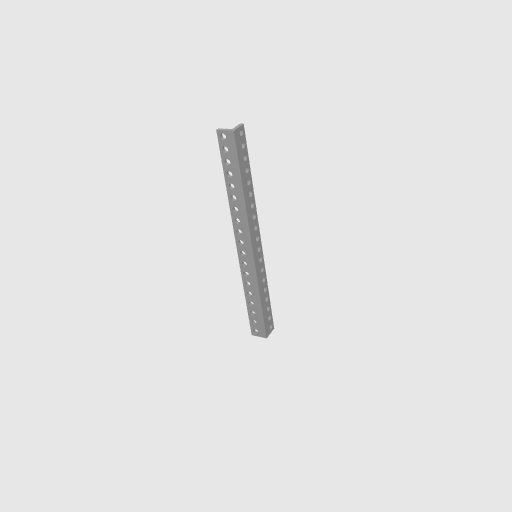
Part: LBeam19H